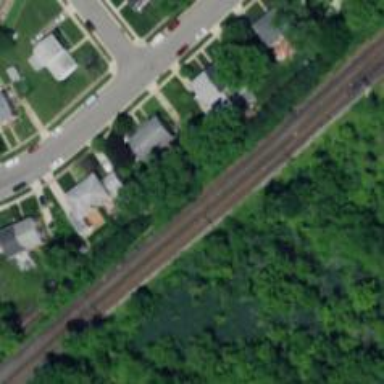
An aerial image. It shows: Light rail electrified with contact line.